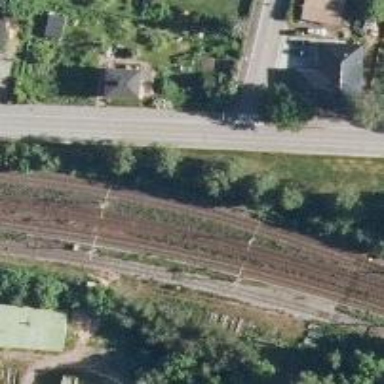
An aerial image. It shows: Railway track with continuous electrified contact line.